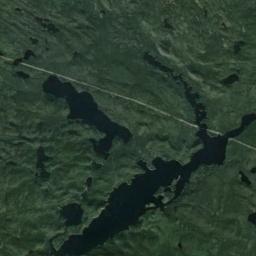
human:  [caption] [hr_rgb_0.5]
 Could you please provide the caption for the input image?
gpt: Some waters of different sizes are surrounded by wetlands .

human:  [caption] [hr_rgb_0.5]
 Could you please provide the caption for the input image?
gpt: The wetland consists of green plants and water .

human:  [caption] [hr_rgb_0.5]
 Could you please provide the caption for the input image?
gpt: The surface of the lake in a wetland is covered with a large dense dark green and light green mixed plants .

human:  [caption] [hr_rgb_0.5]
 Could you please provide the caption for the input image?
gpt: There is a straight path through this wetland .

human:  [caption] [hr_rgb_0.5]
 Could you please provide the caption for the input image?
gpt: A river goes across the wetland .